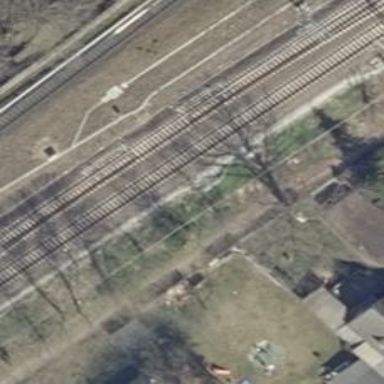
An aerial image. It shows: Railway switch with the turnout side on the left.